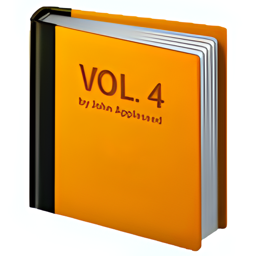
Name: orange book
Emoji: 📙
Group: Objects
Sub-group: book-paper